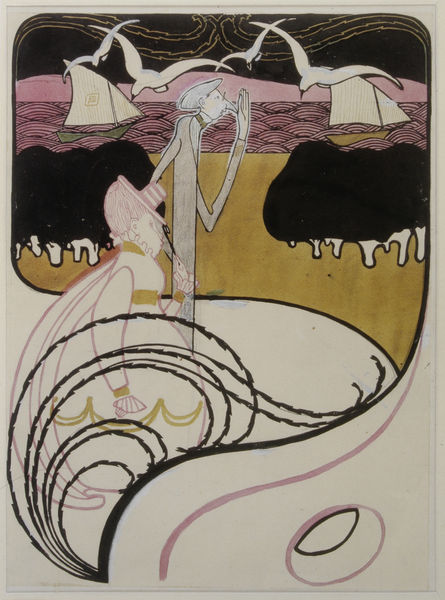
Titel: Illustration zum "Simplicissimus": Kunstraum eines modernen Landschafters, 2.Jg. Nr.32
Künstler: Bruno Paul
Standort: München
Institution: Staatliche Graphische Sammlung
Schlagwörter: baum, flügel, hand, himmel, mann, meer, wasser, weiß, aquarell, bäume, gelb, landschaft, ocker, sand, see, bewegung, braun, frau, geschwungen, grau, hut, jahrhundertwende, kleid, nase, schwarz, tiere, beige, muster, ornament, arm, kragen, hügel, vögel, flach, gewässer, figur, gold, paar, blatt, rosa, wald, boote, fliegen, oval, ranken, beine, schwung, schleppe, küste, schiff, schiffe, segel, segelschiffe, strand, welle, wellen, abstrakt, berge, mauer, grafik, lila, violett, linien, figuren, möven, möwen, sturm, essen, dick, jugendstil, ornamente, streifen, dünn, grashalme, segelboote, oben, unten, kurven, dürr, druck, lithographie, grafisch, loch, brille, plakat, mucha, karte, ehepaar, schwingen, farbfelder, schafe, art decor, arabeskelienen, arte decor, baumgruppen, denis, flächigkeit, halbiert, neue bewegung, ovale, persiflage, schcwarz, sehel, selgel, sgelschiff, ungleichheit, weööen